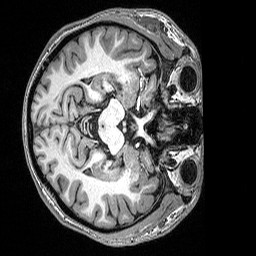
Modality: T1w
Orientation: axial